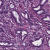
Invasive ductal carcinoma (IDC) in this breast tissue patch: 1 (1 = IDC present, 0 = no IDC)